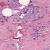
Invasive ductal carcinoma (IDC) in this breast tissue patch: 0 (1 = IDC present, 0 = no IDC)